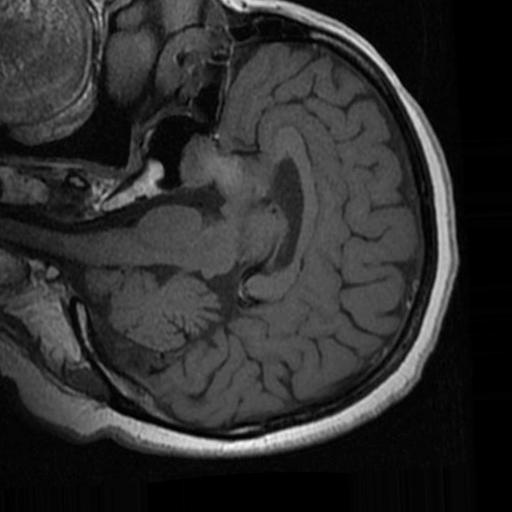
Label: brain_tumor